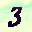
Label: 3